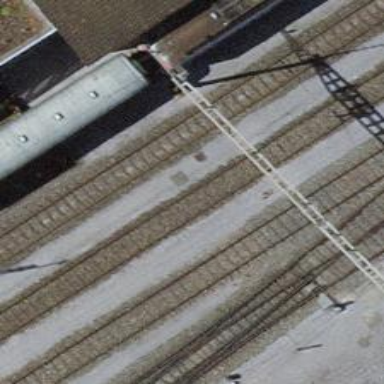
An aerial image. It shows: Single-track electrified railway yard with contact line electrification.